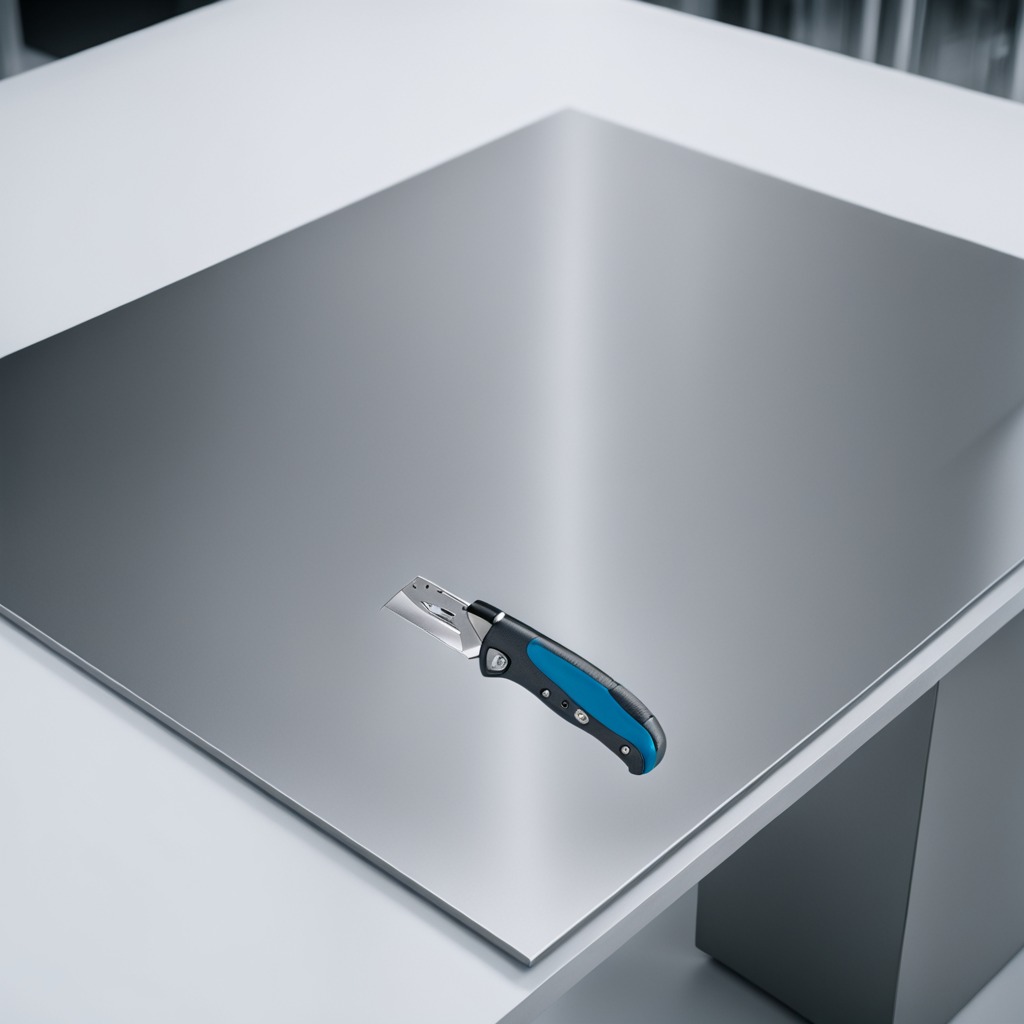
A utility knife is lying on the stainless steel table in a high-end prototyping lab.